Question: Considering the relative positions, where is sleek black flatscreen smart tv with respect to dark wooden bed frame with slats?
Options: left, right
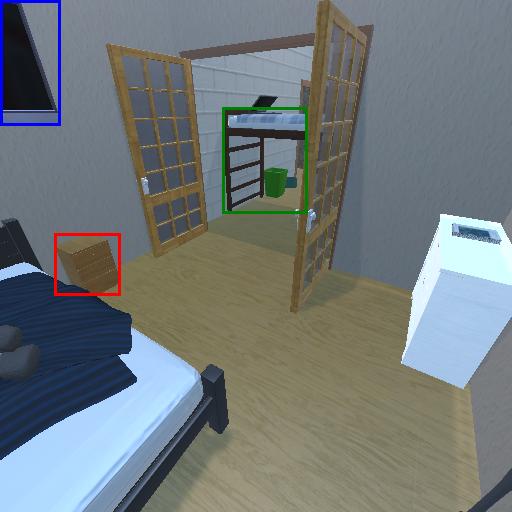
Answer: left